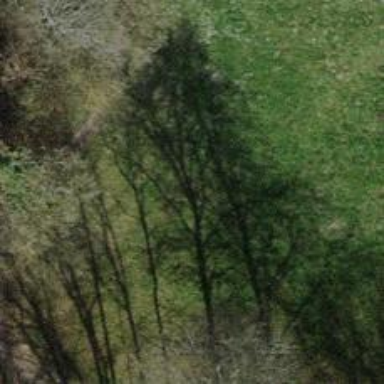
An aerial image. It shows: Path on the ground.